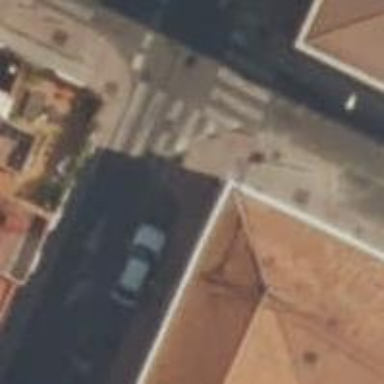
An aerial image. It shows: Uncontrolled zebra crossing on the road.